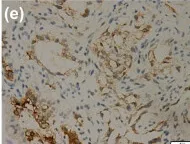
Glypican-3.
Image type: pathology (immunostaining)